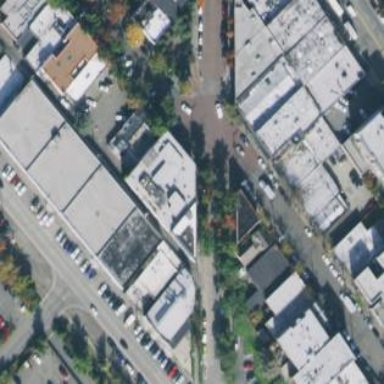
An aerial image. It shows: Self storage building.